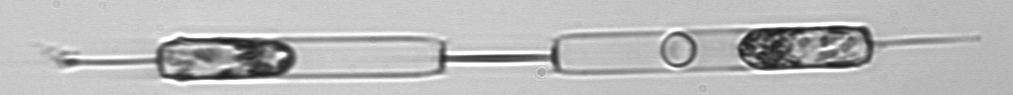
Label: Ditylum_brightwellii